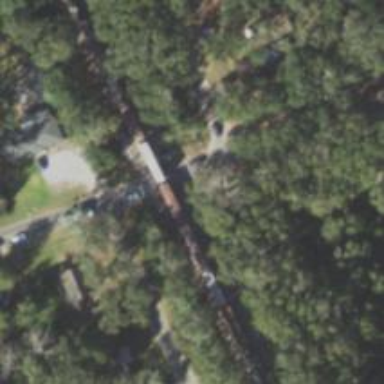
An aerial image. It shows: Level crossing with lights at the railway.